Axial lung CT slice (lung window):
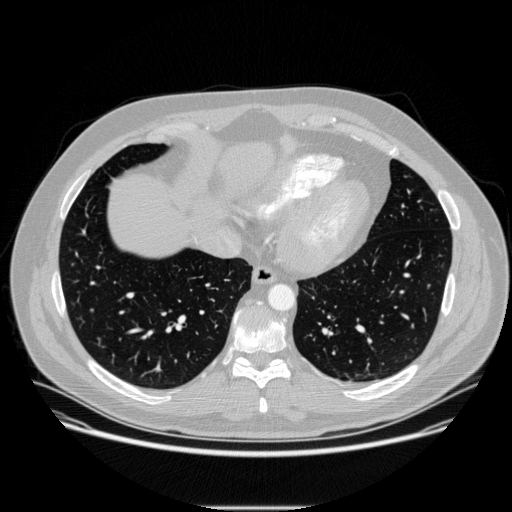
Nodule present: no